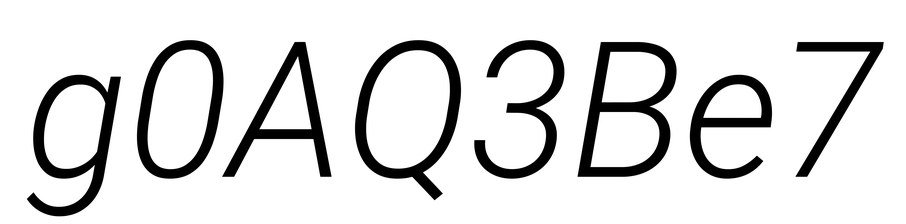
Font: Roboto-Italic_Light_Italic